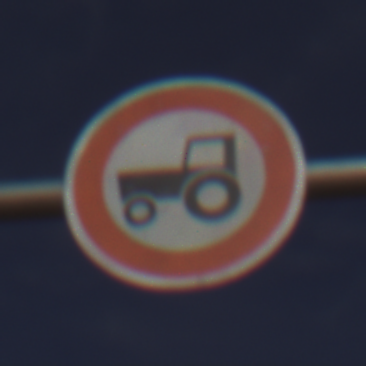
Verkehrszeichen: VerbotKraftfahrzeugeZuegeNichtSchneller25
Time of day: MorningAfternoon
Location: Outdoor (RoadRail)
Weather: PartlyCloudy
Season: NotSpecified
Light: Natural